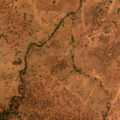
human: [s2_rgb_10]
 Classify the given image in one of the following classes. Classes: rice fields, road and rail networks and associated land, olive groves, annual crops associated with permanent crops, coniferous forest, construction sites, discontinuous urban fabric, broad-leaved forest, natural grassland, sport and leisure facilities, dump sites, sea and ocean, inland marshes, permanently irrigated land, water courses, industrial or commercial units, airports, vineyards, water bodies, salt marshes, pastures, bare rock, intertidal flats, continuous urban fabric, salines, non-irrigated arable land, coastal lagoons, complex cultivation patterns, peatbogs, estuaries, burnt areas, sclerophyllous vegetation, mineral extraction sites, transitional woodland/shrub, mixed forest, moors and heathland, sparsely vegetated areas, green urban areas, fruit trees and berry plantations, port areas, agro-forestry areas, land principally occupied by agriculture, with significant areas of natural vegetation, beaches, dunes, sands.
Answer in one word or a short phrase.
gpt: non-irrigated arable land, pastures, agro-forestry areas, transitional woodland/shrub